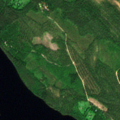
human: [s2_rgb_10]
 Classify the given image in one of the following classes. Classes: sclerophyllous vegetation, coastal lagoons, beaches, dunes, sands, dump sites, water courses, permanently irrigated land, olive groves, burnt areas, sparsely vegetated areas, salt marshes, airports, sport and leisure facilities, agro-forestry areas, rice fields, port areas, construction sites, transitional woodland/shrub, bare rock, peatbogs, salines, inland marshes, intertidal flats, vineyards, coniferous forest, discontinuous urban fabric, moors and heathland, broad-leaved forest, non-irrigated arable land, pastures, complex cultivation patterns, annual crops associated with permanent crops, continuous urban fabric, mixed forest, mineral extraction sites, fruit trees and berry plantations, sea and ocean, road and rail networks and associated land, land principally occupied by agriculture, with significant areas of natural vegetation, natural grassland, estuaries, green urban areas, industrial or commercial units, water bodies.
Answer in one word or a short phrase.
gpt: coniferous forest, mixed forest, water bodies